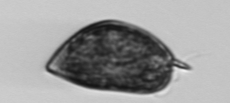
Label: Prorocentrum_micans